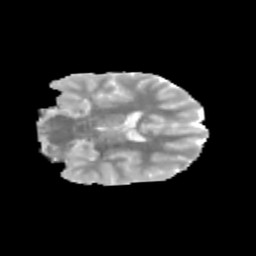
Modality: MD
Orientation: coronal
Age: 11
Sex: female
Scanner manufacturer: siemens
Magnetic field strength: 3 T
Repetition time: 3.8 s
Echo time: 0.07 s